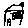
Label: house